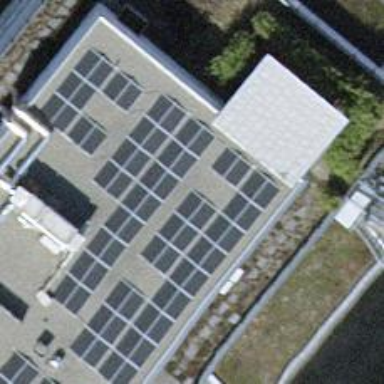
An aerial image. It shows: Solar power generator using photovoltaic method with solar photovoltaic panel types.